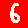
Digit: 6